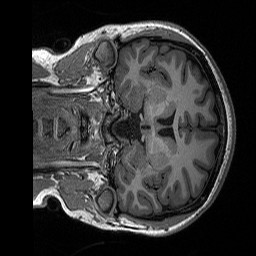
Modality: T1w
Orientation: coronal
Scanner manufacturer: siemens
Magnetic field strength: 3 T
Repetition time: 2.3 s
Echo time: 0.00298 s